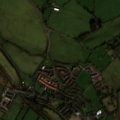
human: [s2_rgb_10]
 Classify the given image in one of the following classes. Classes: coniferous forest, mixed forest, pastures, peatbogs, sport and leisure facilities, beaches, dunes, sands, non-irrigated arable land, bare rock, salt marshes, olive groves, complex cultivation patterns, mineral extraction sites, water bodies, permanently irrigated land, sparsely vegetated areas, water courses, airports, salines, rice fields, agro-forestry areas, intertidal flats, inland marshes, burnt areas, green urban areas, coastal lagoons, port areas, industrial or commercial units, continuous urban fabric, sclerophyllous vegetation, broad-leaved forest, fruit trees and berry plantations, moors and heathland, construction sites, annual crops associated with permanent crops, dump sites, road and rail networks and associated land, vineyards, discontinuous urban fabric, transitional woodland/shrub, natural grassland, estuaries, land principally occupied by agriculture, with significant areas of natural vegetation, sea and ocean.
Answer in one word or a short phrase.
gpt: discontinuous urban fabric, pastures